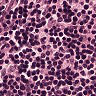
Metastatic tissue present: no